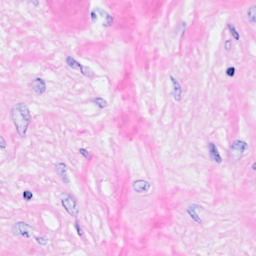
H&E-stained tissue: Breast